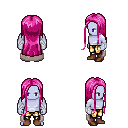
a pixel art fantasy rpg character, male body template, dark elf, purple skin, gray cape, gold greaves, pink extra-long hairstyle, white cloth bandages, brown shoes, four views (front, back, left, right), 2x2 character sprite sheet, small pixel art, hard edges, no anti-aliasing